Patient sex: F
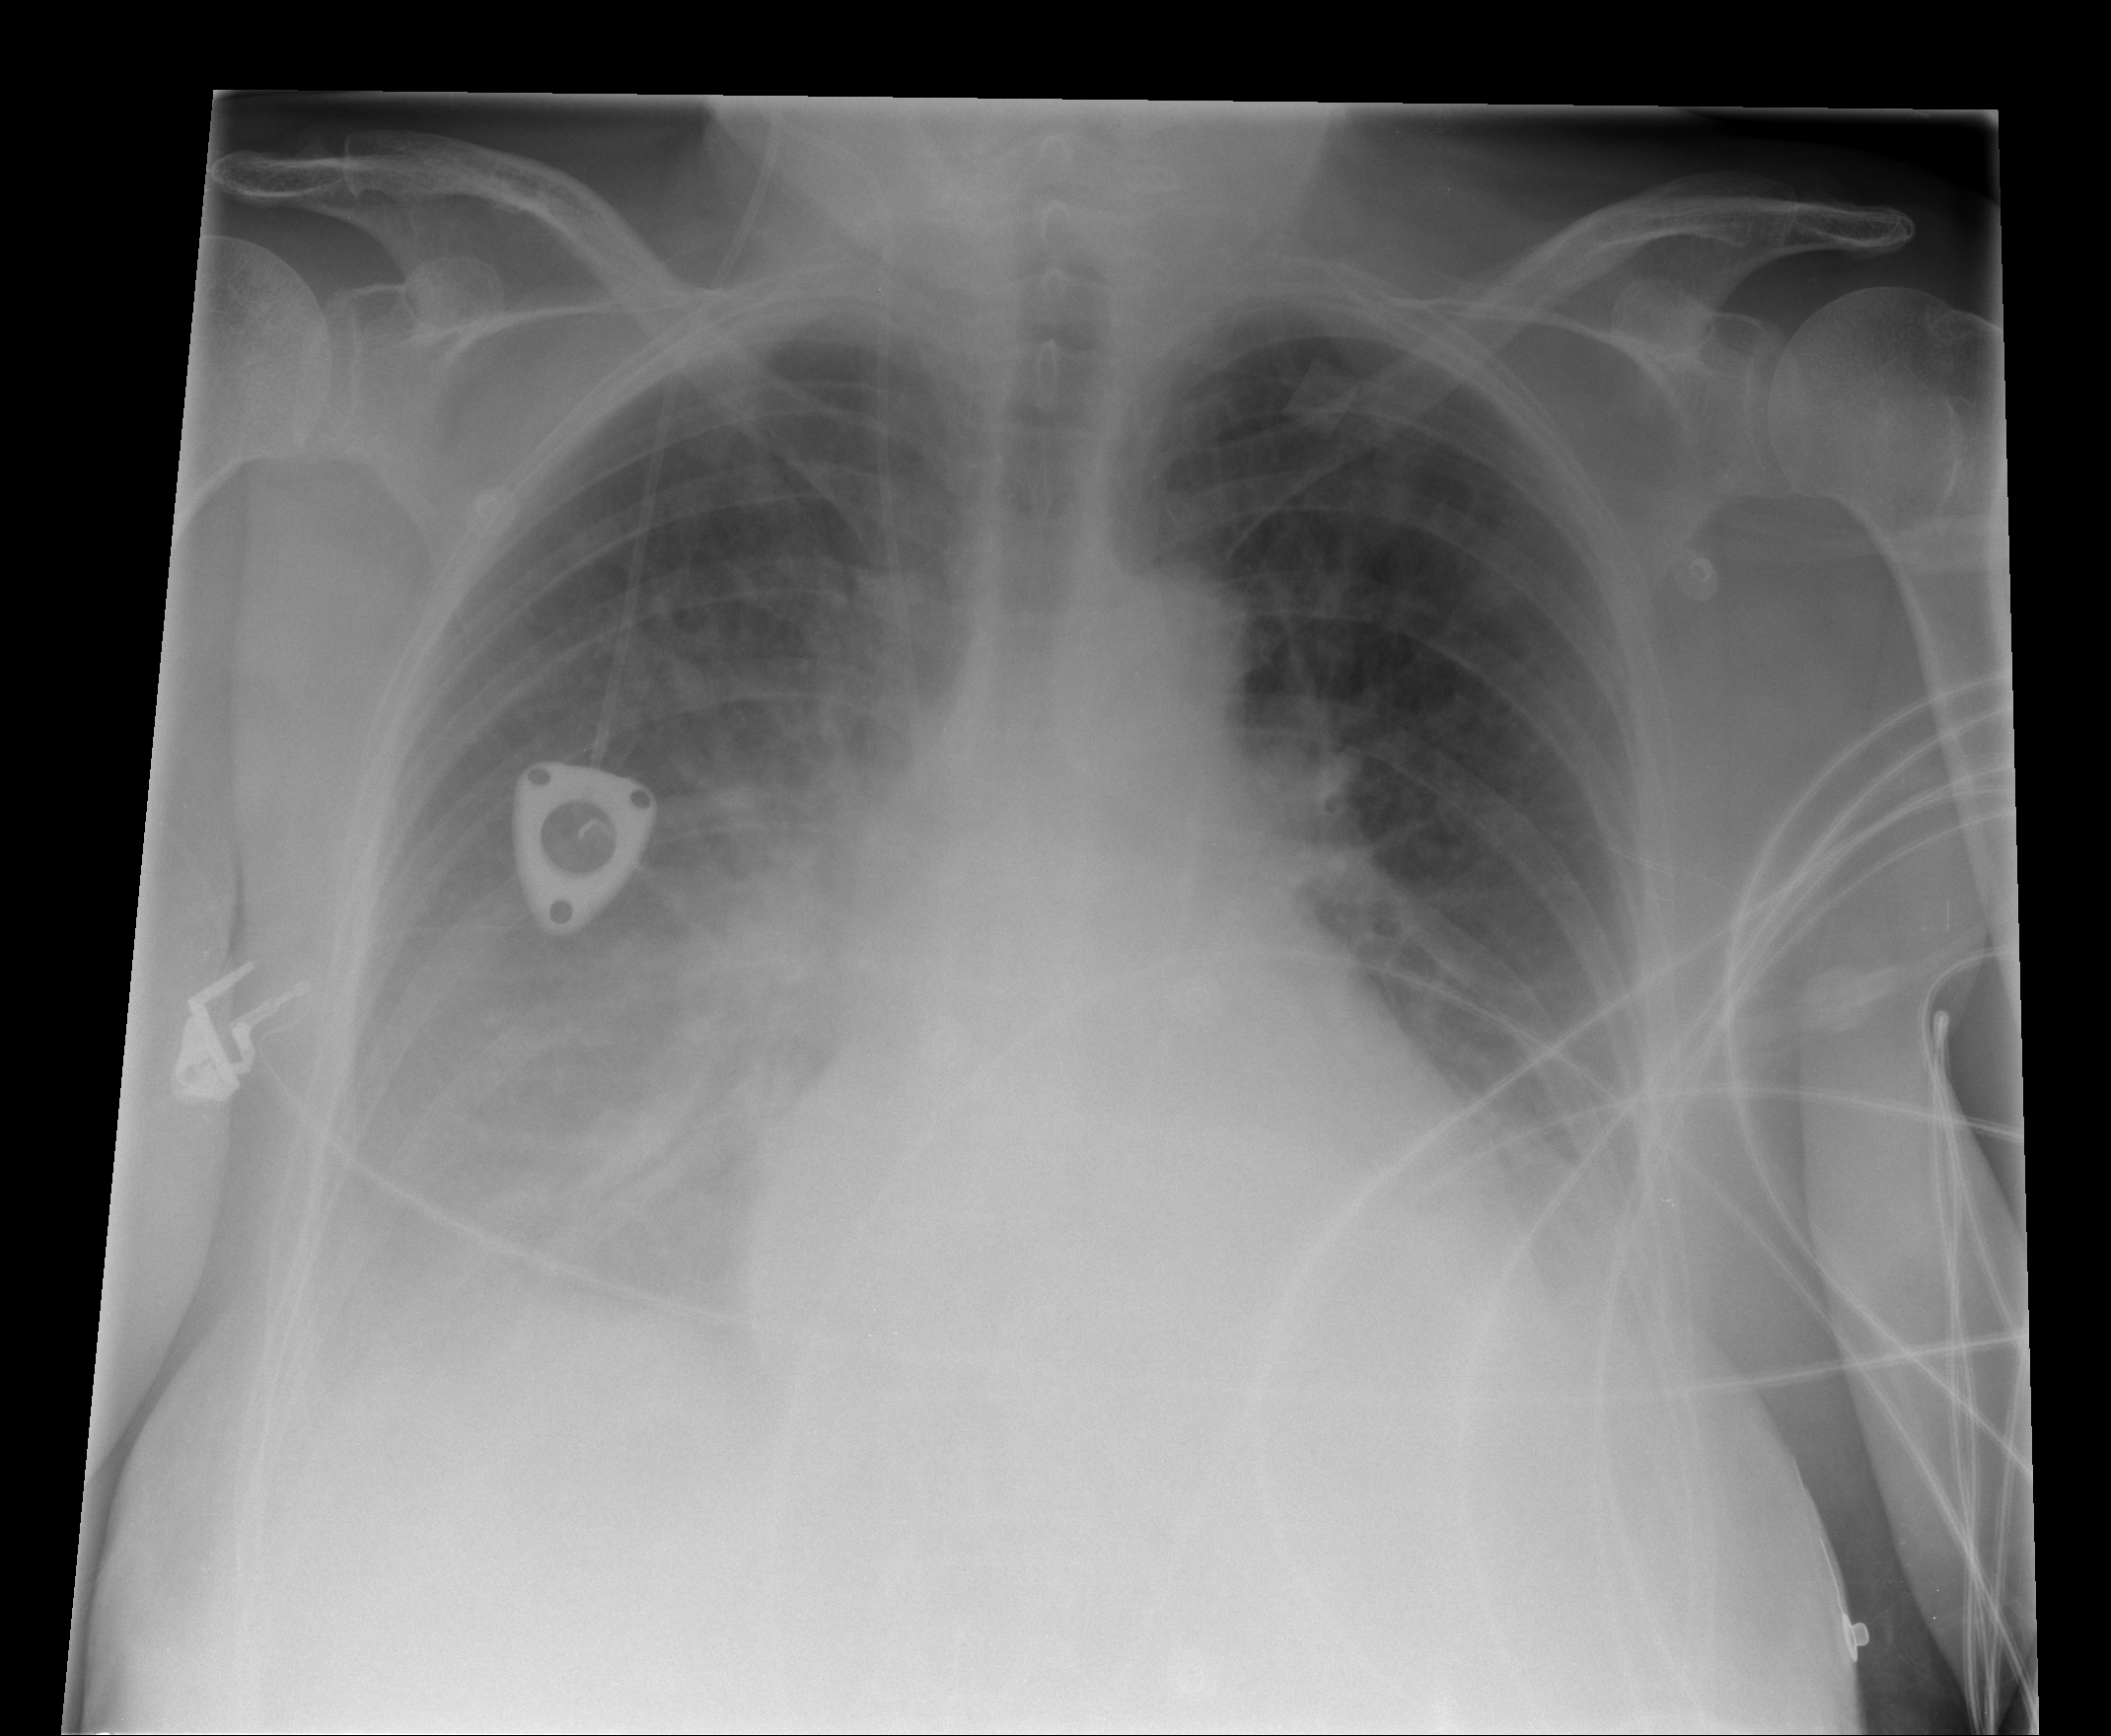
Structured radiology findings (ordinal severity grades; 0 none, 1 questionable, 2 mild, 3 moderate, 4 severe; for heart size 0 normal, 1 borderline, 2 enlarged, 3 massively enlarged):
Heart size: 2
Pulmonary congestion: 1
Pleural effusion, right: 3
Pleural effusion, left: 2
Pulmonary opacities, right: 2
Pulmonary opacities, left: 0
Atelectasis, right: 3
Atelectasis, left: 2